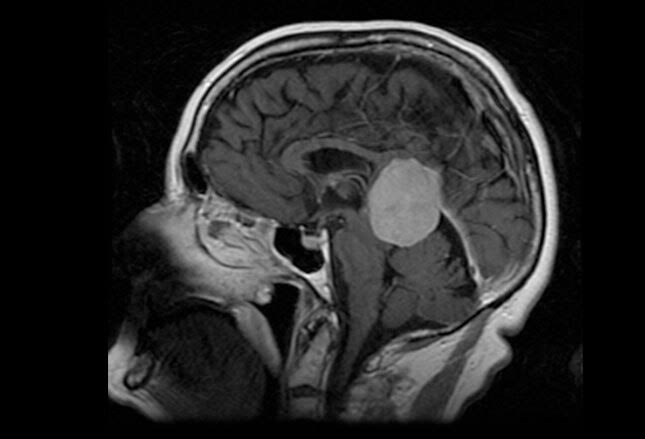
Label: meningioma